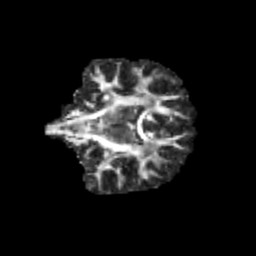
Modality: FA
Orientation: coronal
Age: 13
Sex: female
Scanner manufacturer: siemens
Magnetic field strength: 3 T
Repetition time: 3.8 s
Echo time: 0.07 s